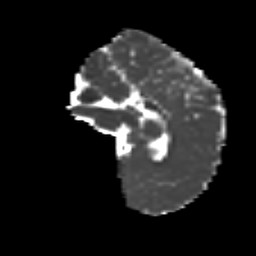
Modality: MD
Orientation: sagittal
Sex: male
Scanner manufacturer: siemens
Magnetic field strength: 3 T
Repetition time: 5 s
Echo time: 0.071 s